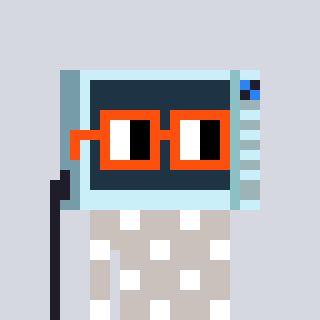
a pixel art character with square orange glasses, a microwave-shaped head and a foggrey-colored body on a cool background